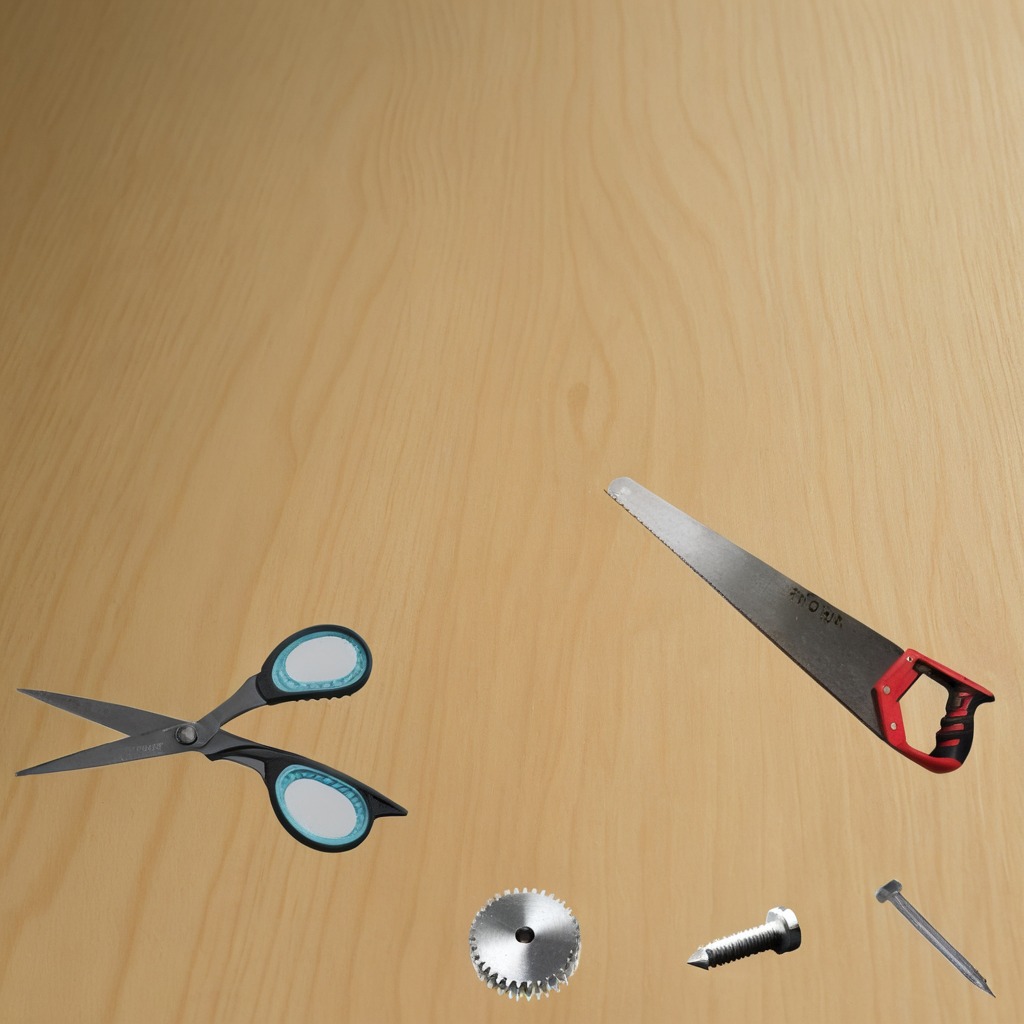
A steel gear with teeth, a metal machine screw, an iron nail, a handheld metal saw, and a pair of scissors are lying on the plywood surface.